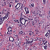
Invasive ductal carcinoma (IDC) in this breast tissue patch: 1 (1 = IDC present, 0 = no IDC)